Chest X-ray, PA view. Patient: 51 years old, sex F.
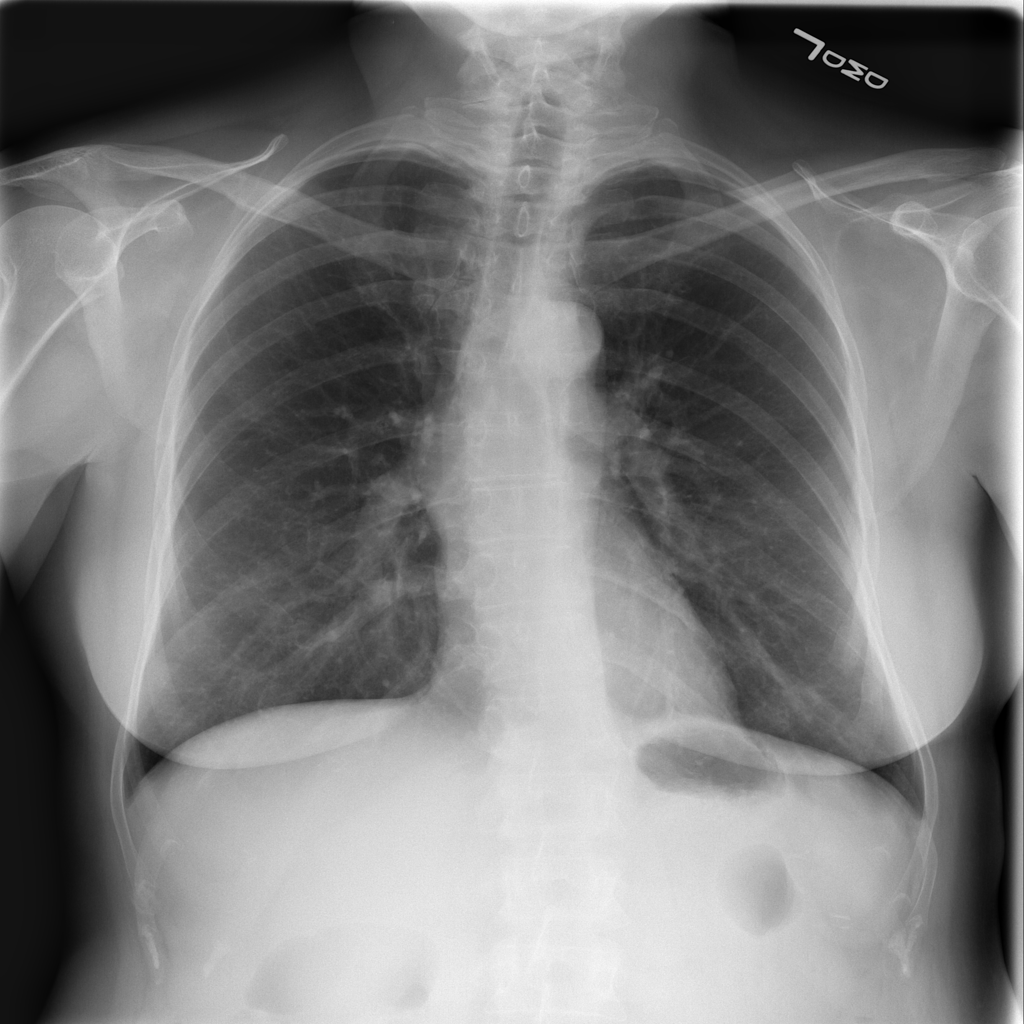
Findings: No Finding